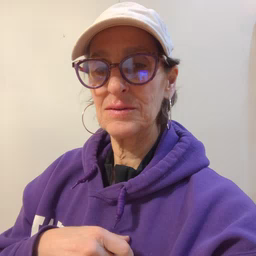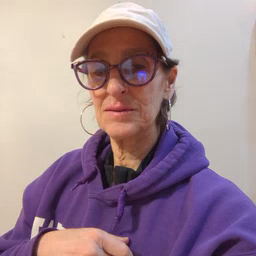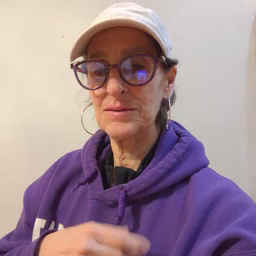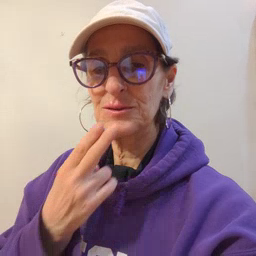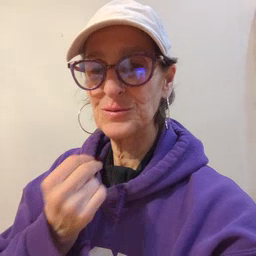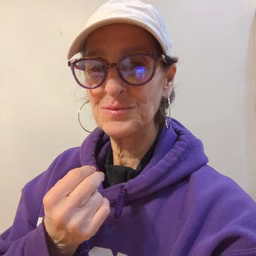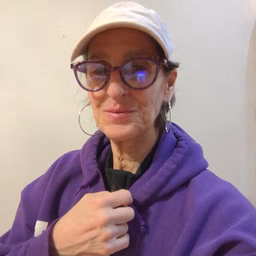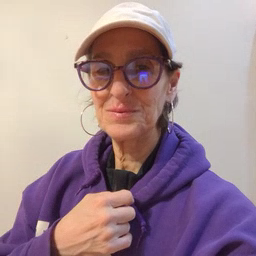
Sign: cute